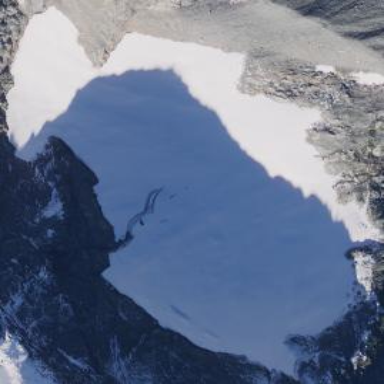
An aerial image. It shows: Majestic glacier in the distance.